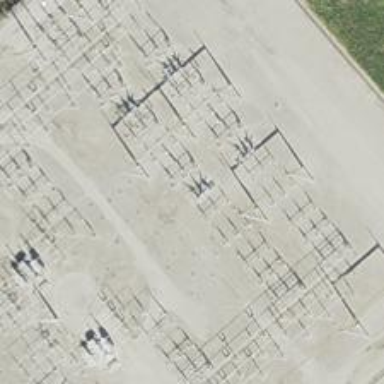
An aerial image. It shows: Switch used for power control.